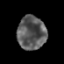
Tissue: prostate
Cell type: Myeloid cells
Senescence score: 0.3383
Nuclear area (px): 943
Mean DAPI intensity: 91.03